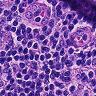
Metastatic tissue present: no